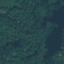
Land use / land cover: Forest